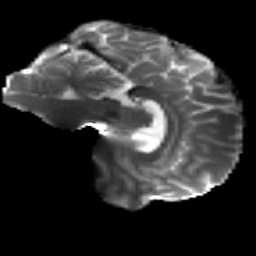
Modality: T2w
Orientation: sagittal
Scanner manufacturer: siemens
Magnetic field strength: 3 T
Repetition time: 4.16 s
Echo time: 0.0806 s